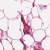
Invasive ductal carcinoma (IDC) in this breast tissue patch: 0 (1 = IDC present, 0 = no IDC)